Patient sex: F
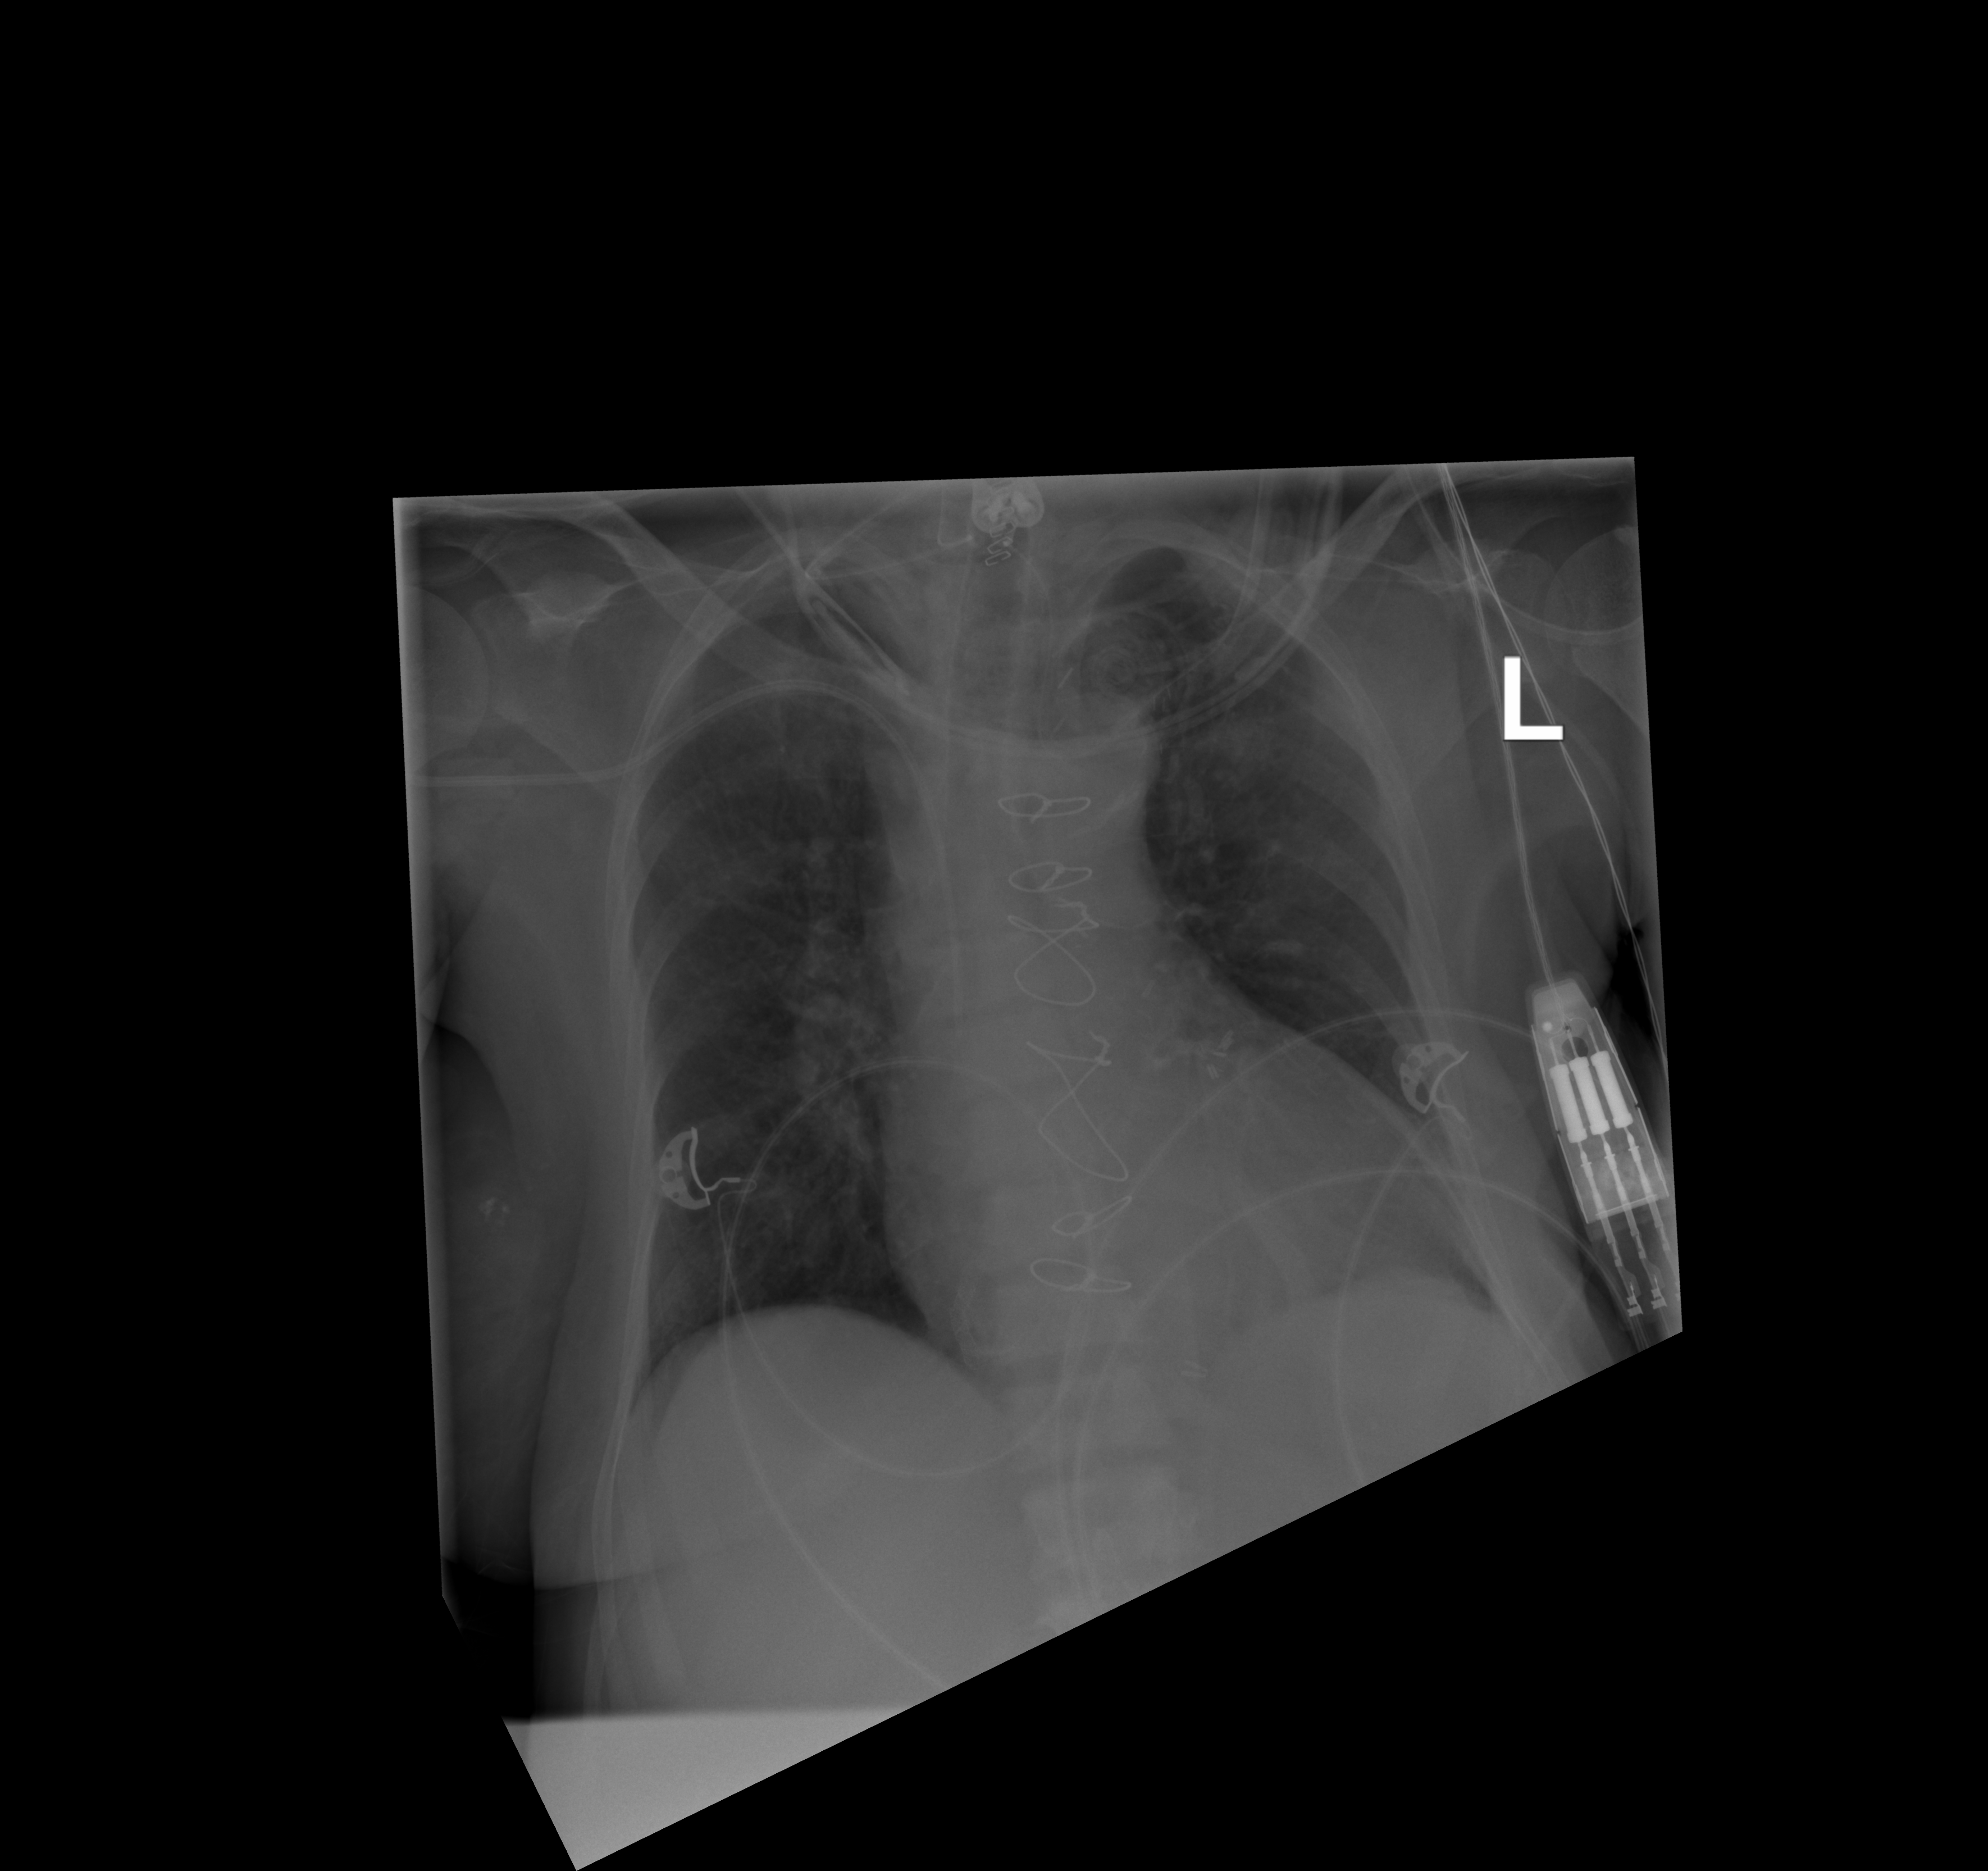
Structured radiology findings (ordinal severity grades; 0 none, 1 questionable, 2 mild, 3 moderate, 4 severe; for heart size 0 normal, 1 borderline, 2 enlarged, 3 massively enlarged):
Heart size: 2
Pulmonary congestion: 2
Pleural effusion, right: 0
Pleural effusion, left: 0
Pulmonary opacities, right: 2
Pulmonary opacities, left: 0
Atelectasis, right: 2
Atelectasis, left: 0